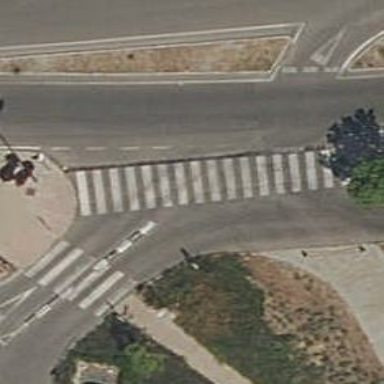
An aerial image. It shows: Marked road crossing.